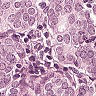
Metastatic tissue present: yes